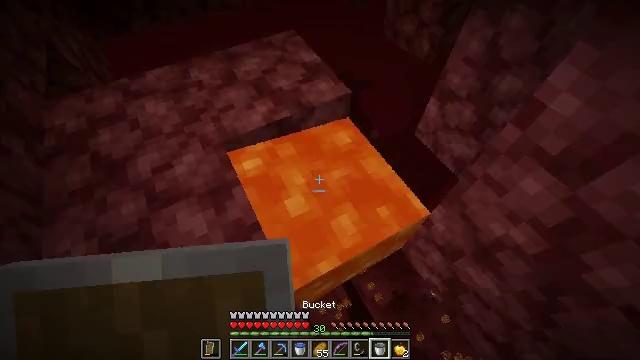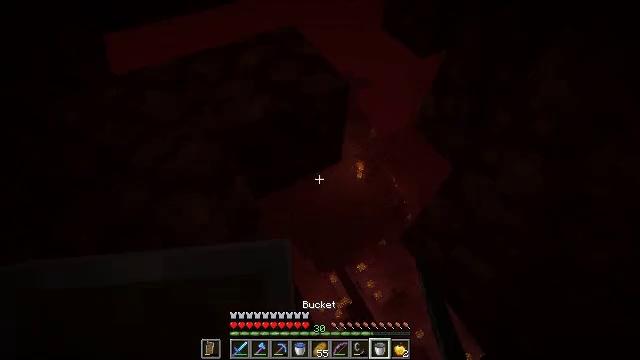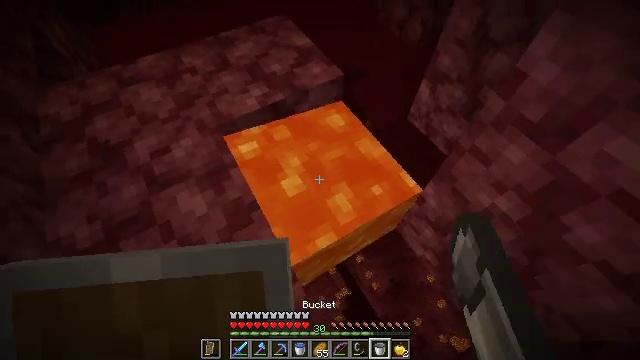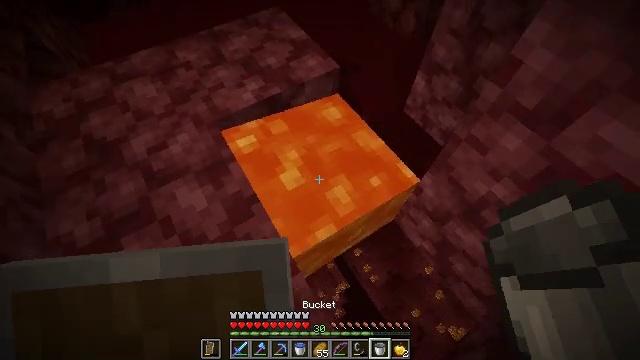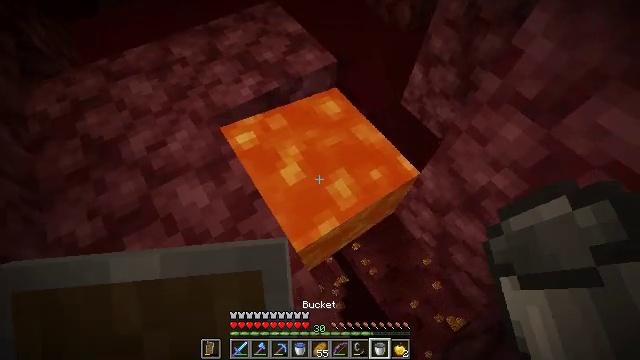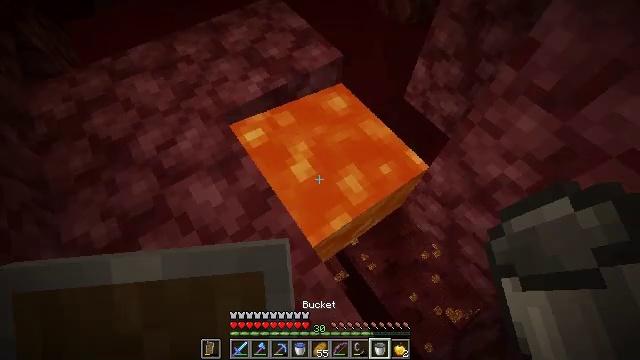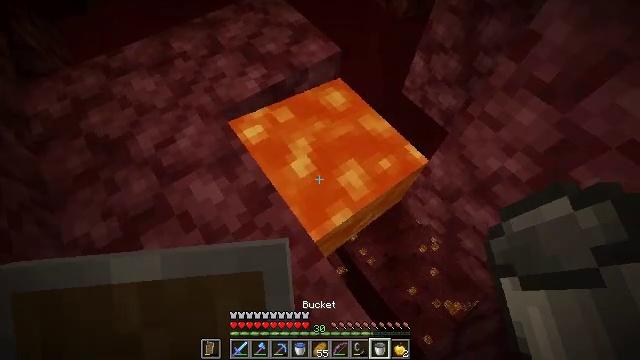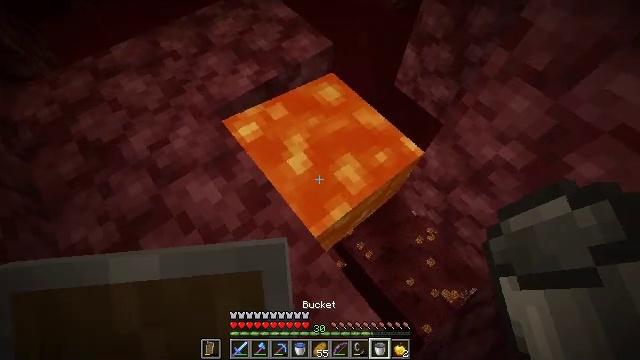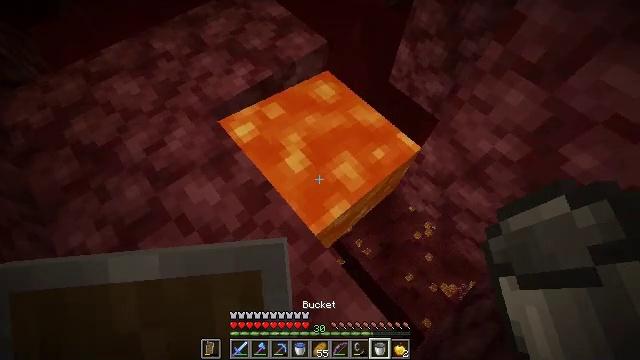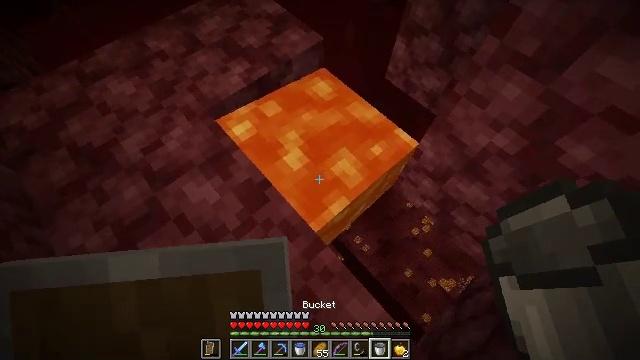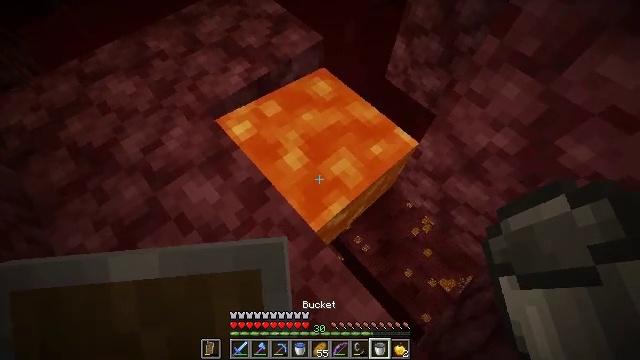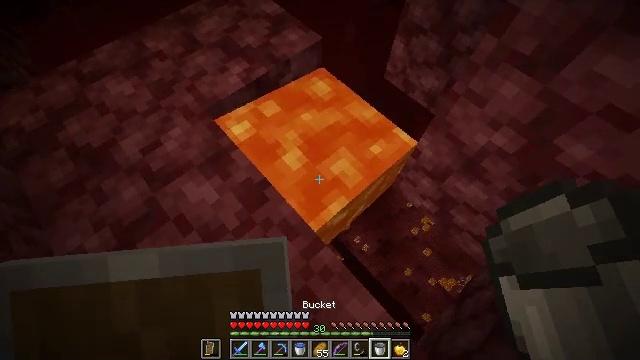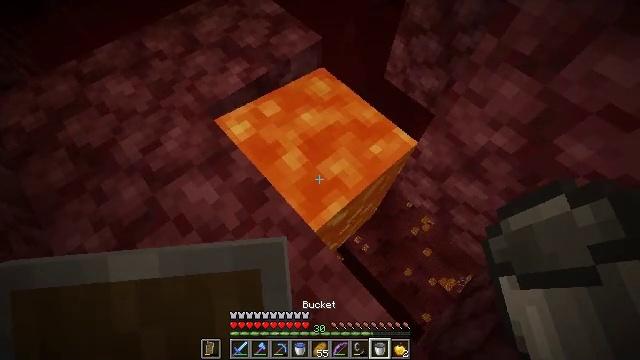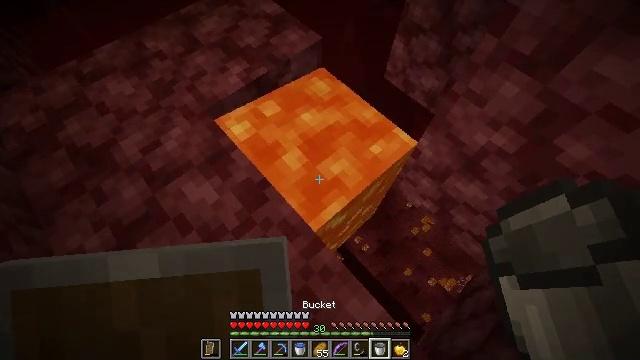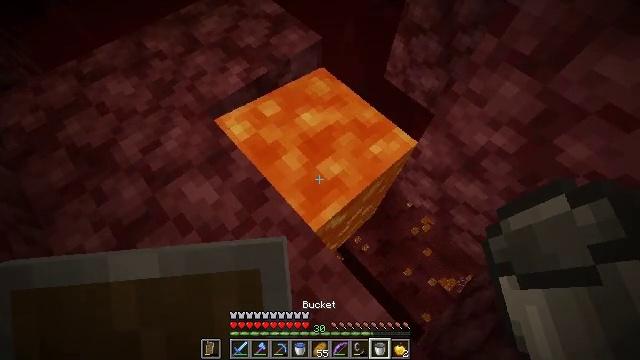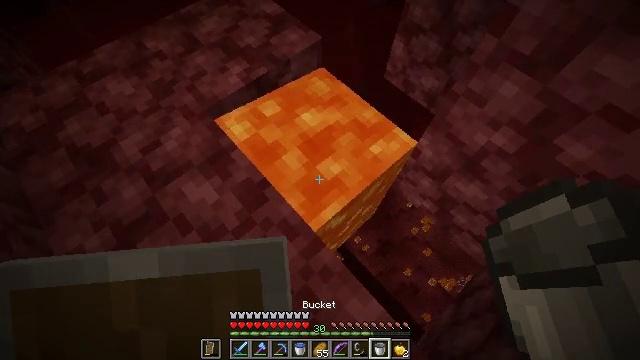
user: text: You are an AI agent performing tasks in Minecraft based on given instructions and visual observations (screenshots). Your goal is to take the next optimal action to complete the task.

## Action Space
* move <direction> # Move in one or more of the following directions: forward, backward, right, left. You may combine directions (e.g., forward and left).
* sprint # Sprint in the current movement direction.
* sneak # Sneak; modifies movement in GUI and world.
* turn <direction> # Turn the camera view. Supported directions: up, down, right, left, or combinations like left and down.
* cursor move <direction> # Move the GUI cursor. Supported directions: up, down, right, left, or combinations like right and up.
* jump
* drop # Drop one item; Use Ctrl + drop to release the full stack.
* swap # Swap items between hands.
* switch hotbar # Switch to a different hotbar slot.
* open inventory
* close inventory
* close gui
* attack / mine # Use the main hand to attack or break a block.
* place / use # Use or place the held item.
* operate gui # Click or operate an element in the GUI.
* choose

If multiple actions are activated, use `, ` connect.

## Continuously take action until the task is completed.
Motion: motion action
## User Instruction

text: Attack the netherrack to gather it.
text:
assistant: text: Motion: sneak
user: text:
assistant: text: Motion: sneak, turn right and down
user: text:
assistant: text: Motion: move left, sneak, turn right and down
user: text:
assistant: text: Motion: move left, sneak, turn right and down
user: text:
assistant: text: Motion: move left, sneak, turn right
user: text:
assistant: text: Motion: sneak, turn right
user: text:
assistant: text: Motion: sneak, turn right
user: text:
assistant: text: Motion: sneak, turn right
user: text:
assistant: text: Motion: sneak, turn right
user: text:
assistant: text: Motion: sneak
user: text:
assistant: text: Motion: sneak
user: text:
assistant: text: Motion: sneak
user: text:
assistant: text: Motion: sneak
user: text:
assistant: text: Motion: sneak
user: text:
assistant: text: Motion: sneak
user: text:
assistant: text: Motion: sneak
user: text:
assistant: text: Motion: sneak
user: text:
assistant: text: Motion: sneak
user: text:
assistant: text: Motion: move back, sneak
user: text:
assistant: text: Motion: move back, sneak
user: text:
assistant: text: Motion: move back, sneak
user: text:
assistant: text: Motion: move back, sneak, turn down
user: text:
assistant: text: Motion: sneak, turn left and down
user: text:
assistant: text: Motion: sneak
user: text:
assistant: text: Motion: move right, sneak
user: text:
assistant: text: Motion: move right, sneak
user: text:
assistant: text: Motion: move right, sneak
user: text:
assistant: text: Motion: move right, sneak, turn left
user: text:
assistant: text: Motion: move right, sneak
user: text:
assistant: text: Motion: move right, sneak